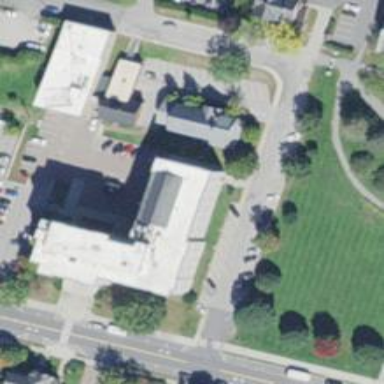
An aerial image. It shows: Government office building.